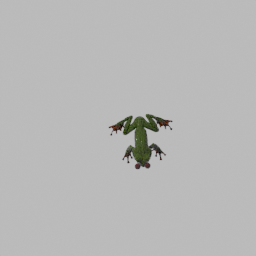
Label: animals